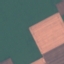
Label: AnnualCrop